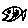
Label: fish